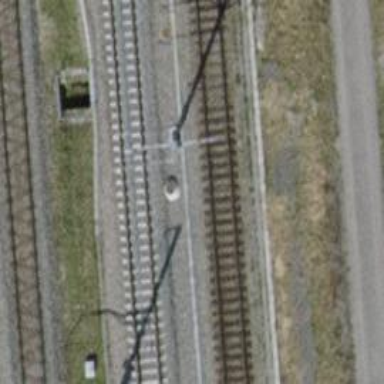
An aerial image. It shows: Solitary milestone along the railway.